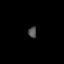
Tissue: skin
Cell type: Others
Senescence score: 0.7601
Nuclear area (px): 86
Mean DAPI intensity: 84.128